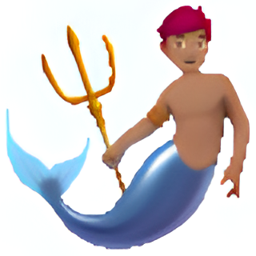
Name: merman medium skin tone
Emoji: 🧜🏽‍♂️
Group: People & Body
Sub-group: person-fantasy